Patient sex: M
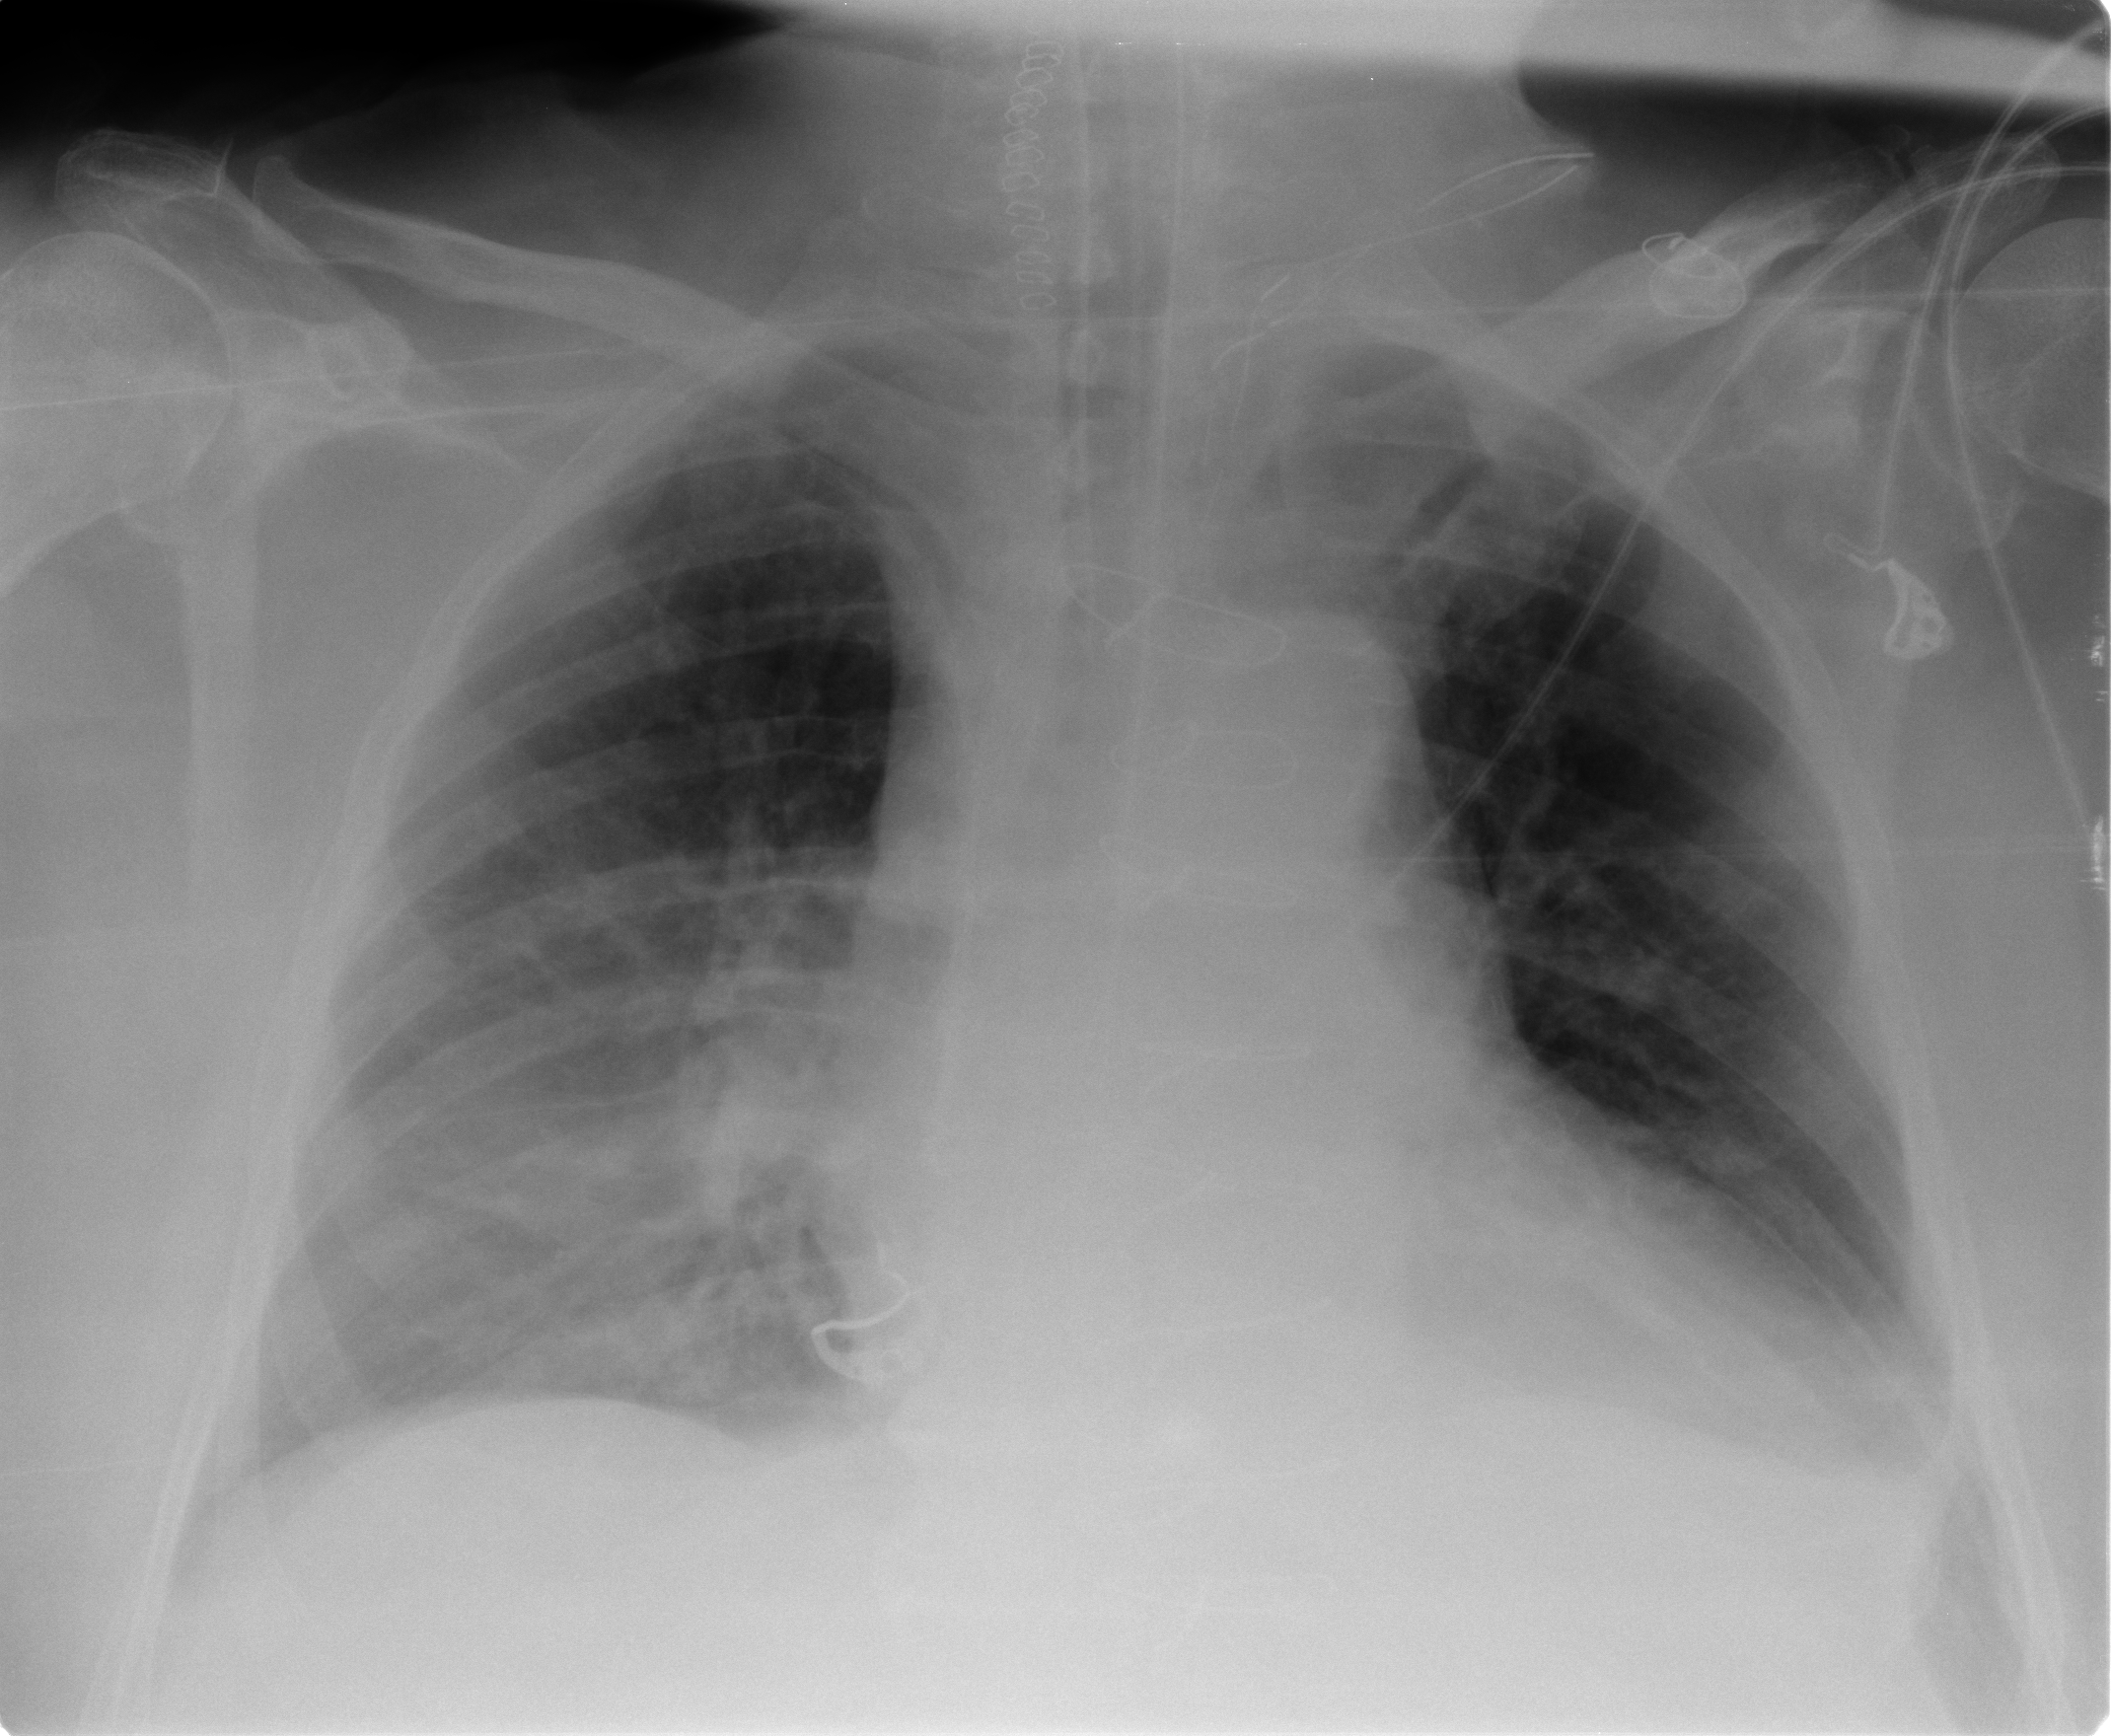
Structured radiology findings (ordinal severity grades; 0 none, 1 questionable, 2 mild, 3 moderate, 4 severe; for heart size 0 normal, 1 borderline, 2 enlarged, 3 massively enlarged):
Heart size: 2
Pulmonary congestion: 2
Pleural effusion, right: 2
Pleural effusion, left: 2
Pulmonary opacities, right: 2
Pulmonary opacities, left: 0
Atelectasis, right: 2
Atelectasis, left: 2